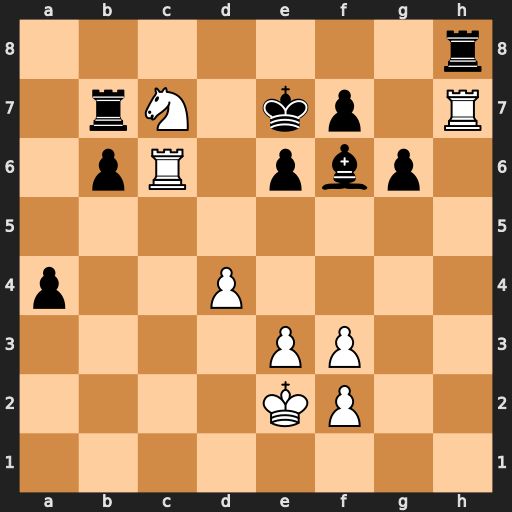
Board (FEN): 7r/1rN1kp1R/1pR1pbp1/8/p2P4/4PP2/4KP2/8
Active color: w
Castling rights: -
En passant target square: -
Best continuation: Rxe6+ Kd8 Rxf7